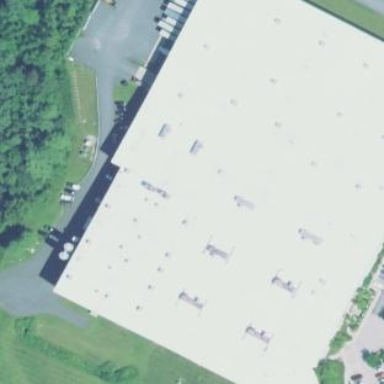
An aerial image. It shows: Industrial building.